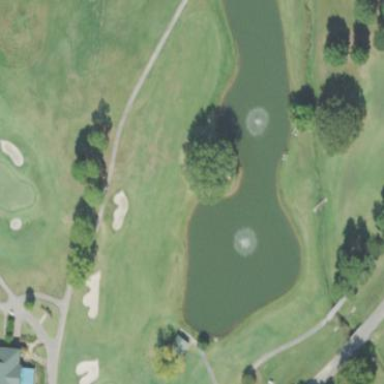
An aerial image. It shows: Water hazard in golf course. The hazard is natural water feature.